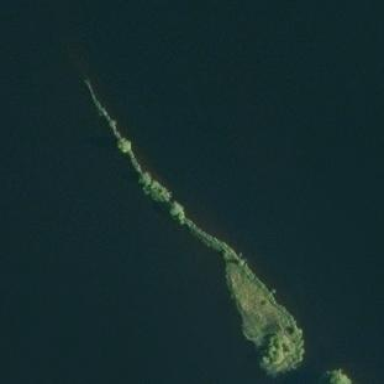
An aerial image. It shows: Islet.